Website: apple
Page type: delivery-shipping
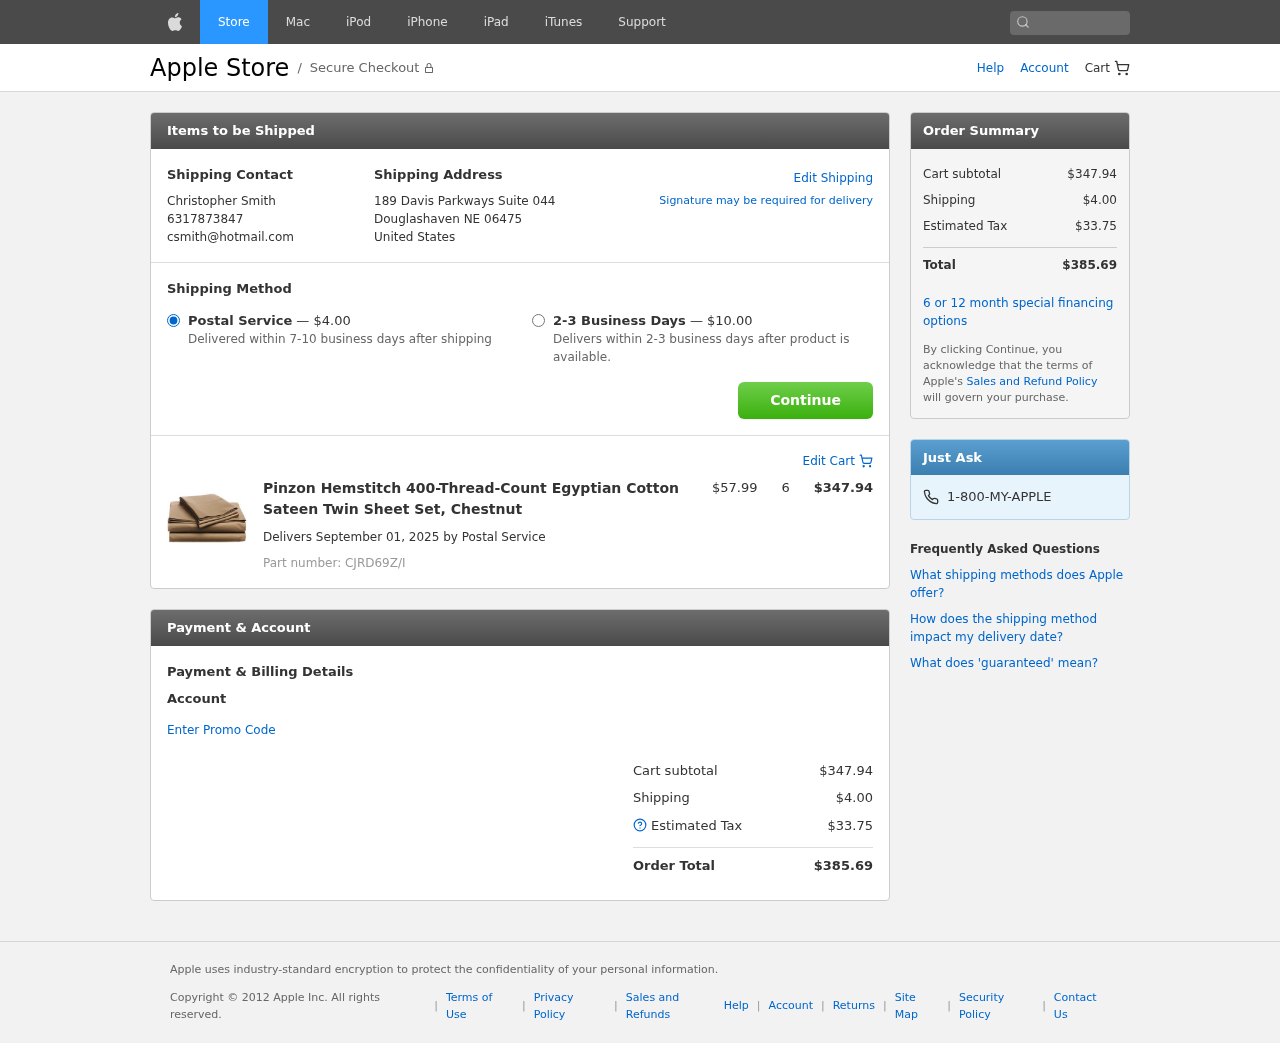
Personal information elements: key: PII_CITY
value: Douglashaven
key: PII_COUNTRY
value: United States
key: PII_EMAIL
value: csmith@hotmail.com
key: PII_FULLNAME
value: Christopher Smith
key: PII_PHONE
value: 6317873847
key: PII_POSTCODE
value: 06475
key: PII_STATE_ABBR
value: NE
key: PII_STREET
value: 189 Davis Parkways Suite 044
Product elements: key: PRODUCT1_NAME
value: Pinzon Hemstitch 400-Thread-Count Egyptian Cotton Sateen Twin Sheet Set, Chestnut
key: PRODUCT1_PRICE
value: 57.99
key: PRODUCT1_QUANTITY
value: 6
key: PRODUCT1_SKU
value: CJRD69Z/I
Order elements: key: ORDER_SHIPPING_COST
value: $4.00
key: ORDER_SUBTOTAL
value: $347.94
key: ORDER_DELIVERY_DATE
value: September 01, 2025
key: ORDER_TAX
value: $33.75
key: ORDER_TOTAL
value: $385.69